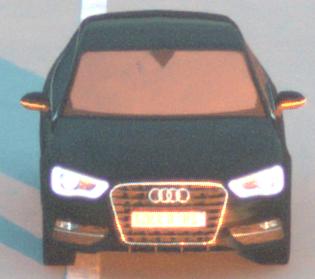
Make: Audi
Model: A3 1.2 TFSI
Detailed model: A3 (8V)
Model produced from: 2013/02
Model produced until: 2014/05
Doors: 3
Color: black
Road condition: dry road
Daytime: sunrise or sunset
Contrast: medium contrast